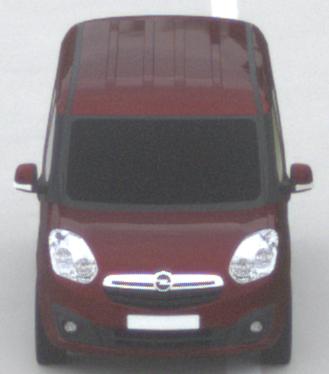
Make: Opel
Model: Combo Combi L1H1 1.4
Detailed model: Combo (D) Combi
Model produced from: 2012/01
Model produced until: 2013/11
Doors: 5
Color: red
Road condition: dry road
Daytime: morning or afternoon
Contrast: low contrast